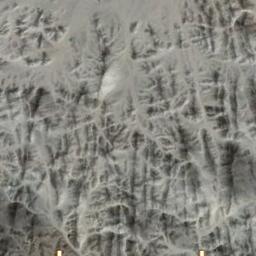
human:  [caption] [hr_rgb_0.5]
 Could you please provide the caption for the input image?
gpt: The folded mountain consists of a number of ridges and valleys .

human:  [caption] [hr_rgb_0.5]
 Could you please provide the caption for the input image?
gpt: Eighty percent of the area on this mountain is bare rock .

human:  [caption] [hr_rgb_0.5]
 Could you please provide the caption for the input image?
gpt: There is the mountain of uneven .

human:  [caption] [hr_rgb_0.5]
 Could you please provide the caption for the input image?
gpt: The mountain is full of white soil .

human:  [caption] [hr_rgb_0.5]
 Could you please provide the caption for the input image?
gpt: There are some cracks on the white mountain .